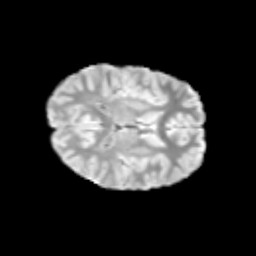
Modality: T2w
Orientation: axial
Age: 10
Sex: female
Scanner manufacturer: siemens
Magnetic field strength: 3 T
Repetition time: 3.8 s
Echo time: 0.07 s